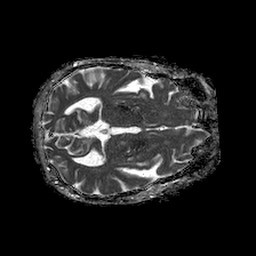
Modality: ADC
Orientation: axial
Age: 67
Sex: female
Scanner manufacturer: philips
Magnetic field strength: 1.5 T
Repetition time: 4.6 s
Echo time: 0.08631 s